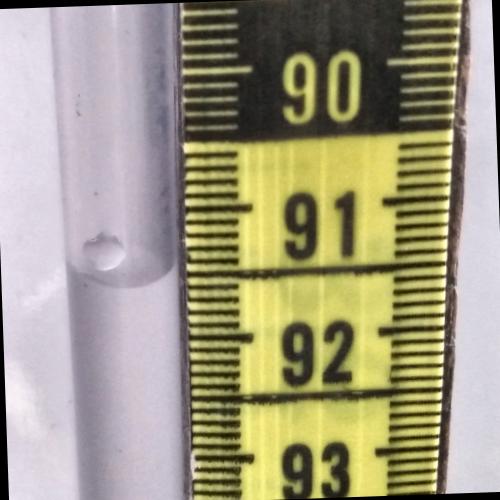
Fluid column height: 91.6 cm